Current action and preconditions to check: trajectory_clear

Your task: For each precondition in the list above, predict whether it will hold at this action.

Consider the current scene as observed from the mobile robot's camera, and analyze the predicted future states of all dynamic agents (e.g., people, animals, vehicles, or any moving entities) within the NEXT SECOND.

IMPORTANT: Only answer "very likely" if you are absolutely certain—based on strong, clear evidence—that a dynamic agent will violate the precondition in the predicted future state. Do NOT answer "very likely" for unlikely, ambiguous, or low-probability risks.

Ask yourself for each precondition: Is there a high probability, with clear and convincing evidence, that the predicted future states of any dynamic agent will interfere with the predicted future state of the currently executing action within the NEXT SECOND, causing that precondition to fail?

Assess the risk level based on these predictions. Use "likely" or "very likely" if motions create a clear risk of interference.

Use "neutral" or "improbable" if agents are nearby but their predicted paths are clearly diverging or non-conflicting.

Failure Risk Categories: "very improbable", "improbable", "neutral", "likely", "very likely"

Answer Format: Output ONLY the probability_of_failure value from these categories: "very improbable", "improbable", "neutral", "likely", "very likely"

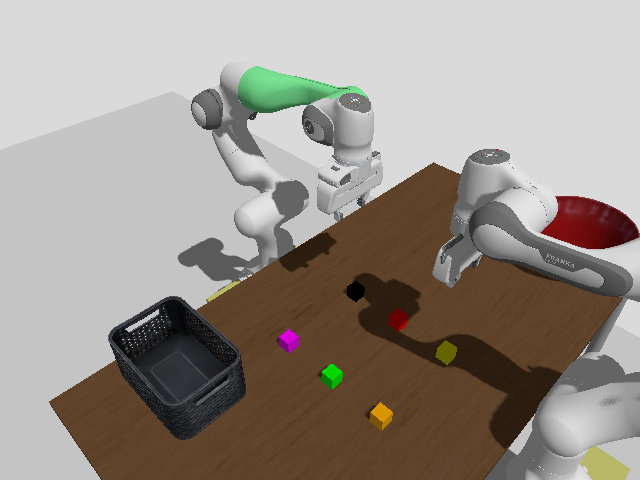

Answer: very improbable